Question: When given a square matrix, what would be the best way to find all of the possible arrays within it without using more than one element from any row/column in each array?
For example, in a matrix like so:
'''
0 2 3
1 2 3
1 2 0
'''
It would then go through it like this:

And then it would output the following list of arrays:
'''
123
123
023
123
120
020
'''
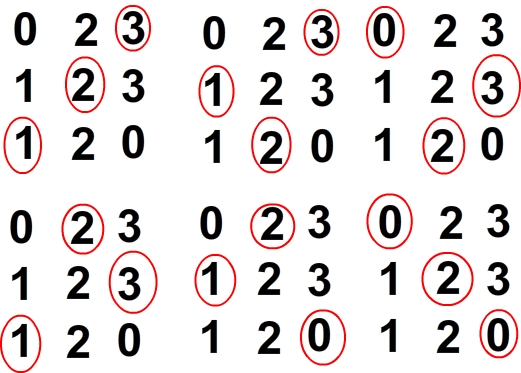
Answer: You can directly map each such array to a permutation of the digits (0 .. size-1). To show you how this works, the permutation '(2,1,0)' maps to the 3 coordinates '(2,0), (1,1), (0,2)'. The 6 examples you gave are
'''
(2,1,0) (1,2,0) (0,2,1)
(2,0,1) (1,0,2) (0,1,2)
'''
To explain the mapping, lets take the first permutation '(2,1,0) --> (2,0), (1,1), (0,2)'. Then, the values you want to use are 'array[2][0], array[1][1], array[0][2]'
So now the question is how to generate each permutation. There are a few algorithms, one of which is implemented in java here: <URL>